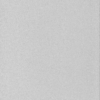
Label: dusty